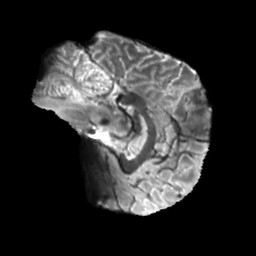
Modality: T2w
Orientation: sagittal
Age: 25
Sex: female
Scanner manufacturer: siemens
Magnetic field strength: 6.98 T
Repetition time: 7.776 s
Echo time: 0.076 s